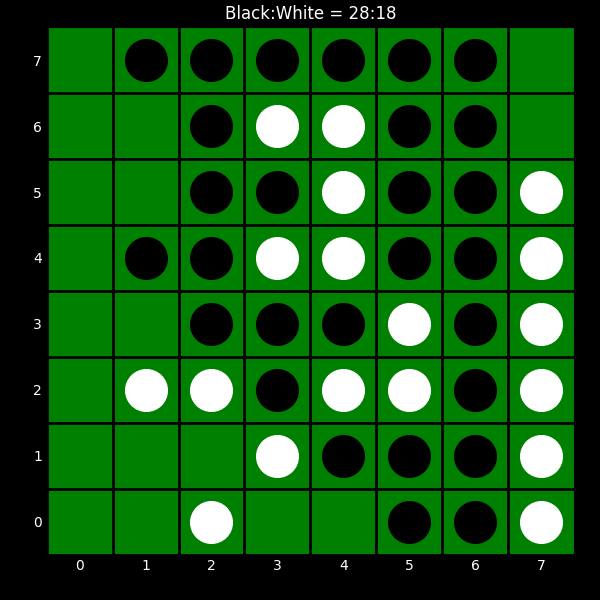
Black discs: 28
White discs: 18